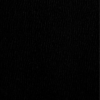
Label: dusty